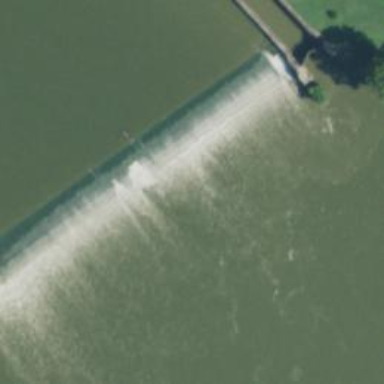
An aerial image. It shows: Weir in waterway.